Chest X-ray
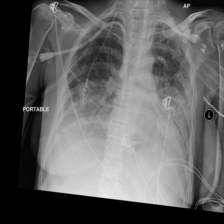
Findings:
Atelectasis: negative
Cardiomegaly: negative
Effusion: negative
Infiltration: positive
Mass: negative
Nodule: negative
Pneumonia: negative
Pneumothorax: negative
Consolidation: negative
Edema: negative
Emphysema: negative
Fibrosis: negative
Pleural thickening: negative
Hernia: negative